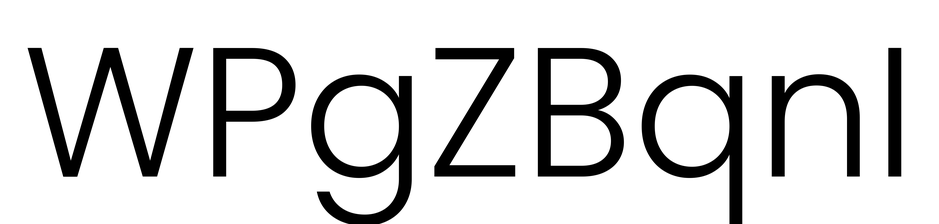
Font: Poppins-Light